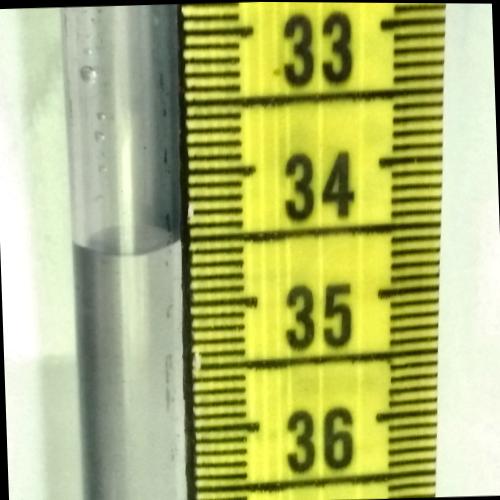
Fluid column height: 34.5 cm